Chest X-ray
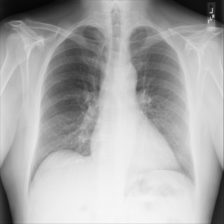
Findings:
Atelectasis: negative
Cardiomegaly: negative
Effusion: negative
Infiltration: negative
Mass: negative
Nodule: negative
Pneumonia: negative
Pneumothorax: negative
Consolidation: negative
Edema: negative
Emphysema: negative
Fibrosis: negative
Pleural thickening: negative
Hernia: negative